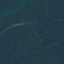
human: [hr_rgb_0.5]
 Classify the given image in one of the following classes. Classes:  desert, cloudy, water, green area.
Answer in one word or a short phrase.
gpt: green area